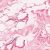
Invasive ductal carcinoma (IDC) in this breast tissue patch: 0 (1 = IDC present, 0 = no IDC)